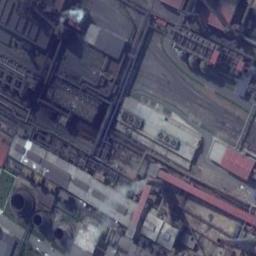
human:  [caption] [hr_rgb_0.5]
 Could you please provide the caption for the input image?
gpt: Many buildings of different shapes and sizes are beside the thermal power station .

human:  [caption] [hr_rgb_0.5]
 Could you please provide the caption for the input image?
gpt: In the thermal power station there are many machines and equipment, pipelines, A chimney that is smoking, and three cooling towers .

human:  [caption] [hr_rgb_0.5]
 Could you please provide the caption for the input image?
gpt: The thermal power station is on the bare land next to some buildings .

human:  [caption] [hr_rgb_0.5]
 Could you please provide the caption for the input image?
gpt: There is a smoking thermal power station by the road .

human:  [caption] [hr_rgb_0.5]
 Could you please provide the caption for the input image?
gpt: There are some red buildings on the thermal power station .